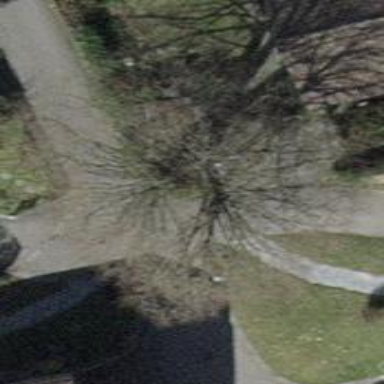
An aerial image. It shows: Urban lime tree.